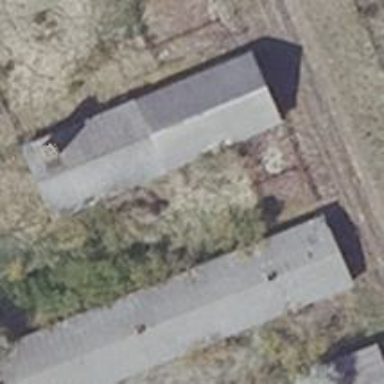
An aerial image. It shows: Farm auxiliary building with gabled roof oriented along the structure. The roof is light gray in color.